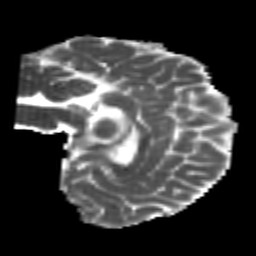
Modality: MD
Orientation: sagittal
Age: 23
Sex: female
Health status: healthy
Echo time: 0.074 s